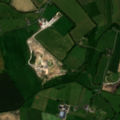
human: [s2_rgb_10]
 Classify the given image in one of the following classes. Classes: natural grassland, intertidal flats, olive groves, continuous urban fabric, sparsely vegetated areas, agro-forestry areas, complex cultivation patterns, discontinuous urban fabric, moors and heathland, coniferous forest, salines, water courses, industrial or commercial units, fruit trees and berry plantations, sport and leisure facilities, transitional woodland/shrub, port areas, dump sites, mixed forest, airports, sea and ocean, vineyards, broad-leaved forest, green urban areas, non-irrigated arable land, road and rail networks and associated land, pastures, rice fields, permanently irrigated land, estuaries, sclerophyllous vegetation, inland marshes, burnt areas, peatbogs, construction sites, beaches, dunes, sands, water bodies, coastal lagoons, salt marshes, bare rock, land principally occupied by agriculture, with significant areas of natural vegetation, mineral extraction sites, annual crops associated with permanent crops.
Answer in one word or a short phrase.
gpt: non-irrigated arable land, pastures